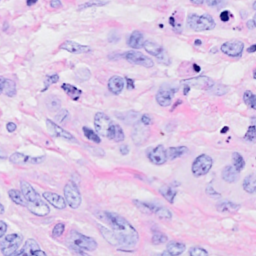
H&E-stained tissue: Breast